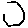
Label: hexagon